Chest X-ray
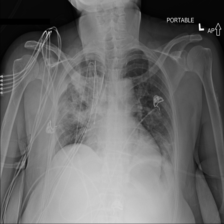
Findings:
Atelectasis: positive
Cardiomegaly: negative
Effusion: negative
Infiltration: negative
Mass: negative
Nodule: positive
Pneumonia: negative
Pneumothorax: negative
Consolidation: negative
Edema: negative
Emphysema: negative
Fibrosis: negative
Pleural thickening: negative
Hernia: negative